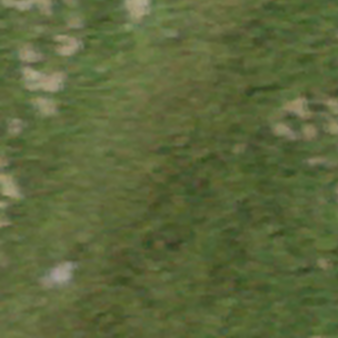
Label: other